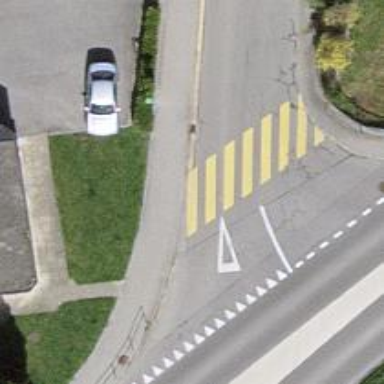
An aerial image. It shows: Zebra crossing on the road.